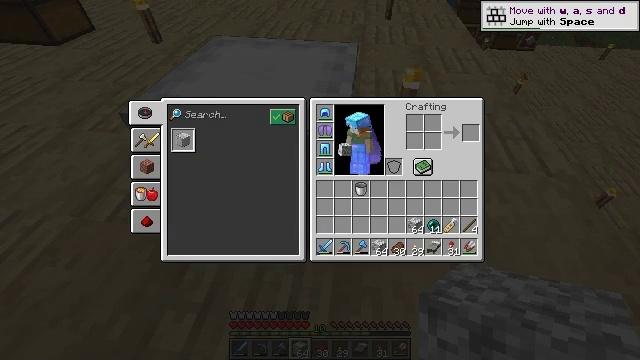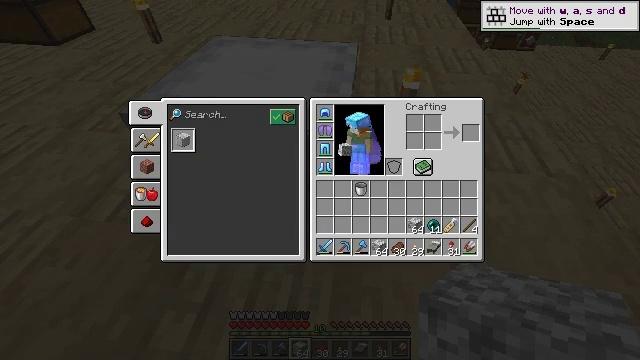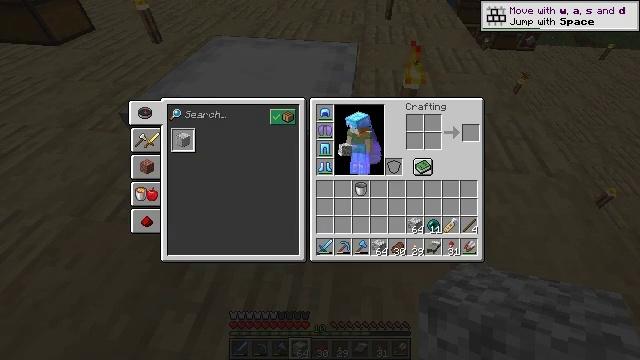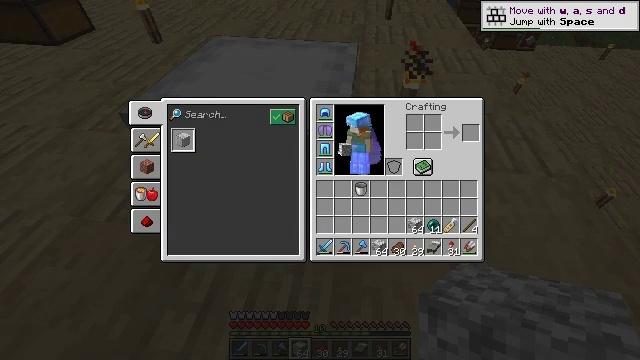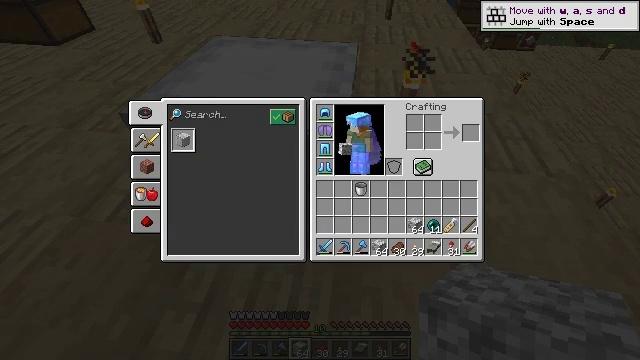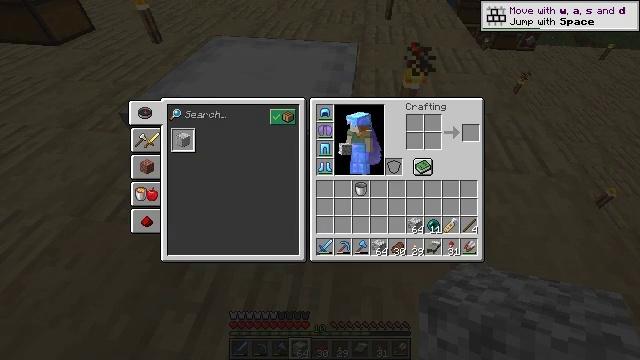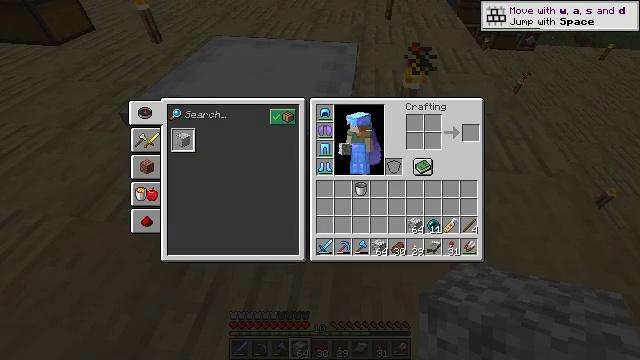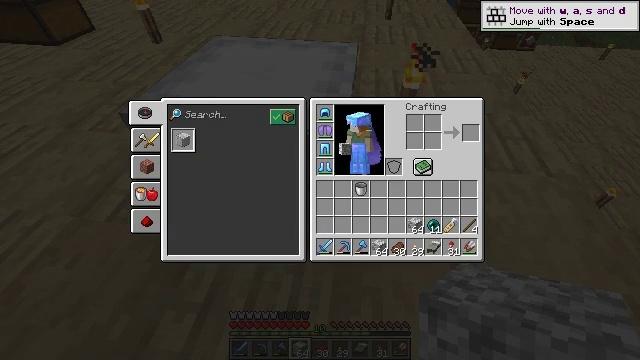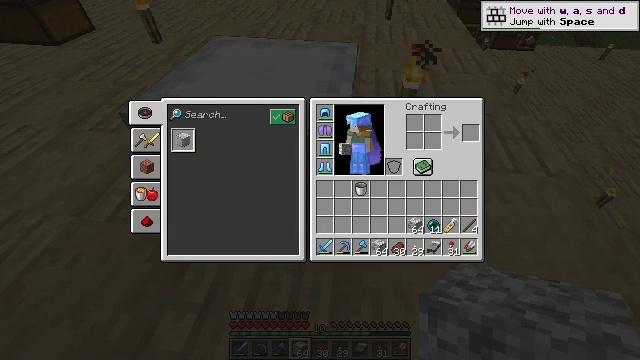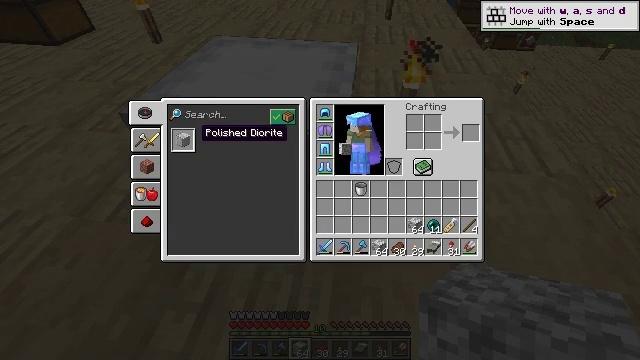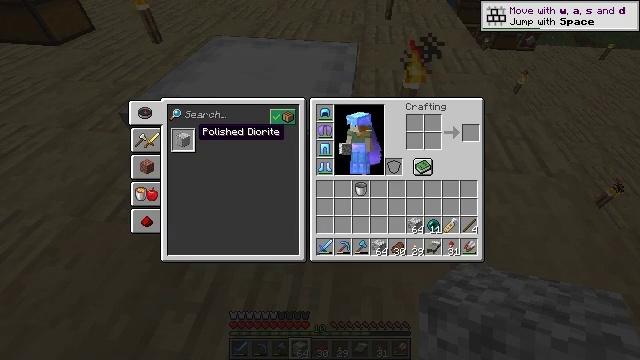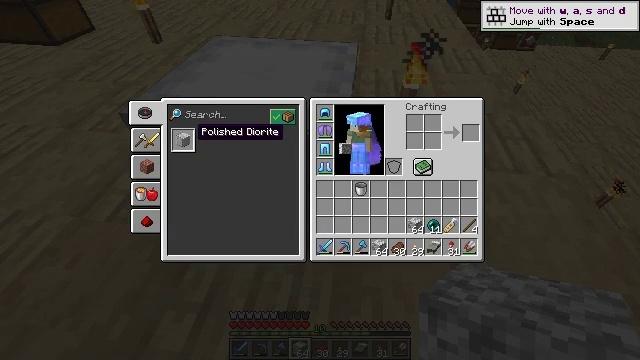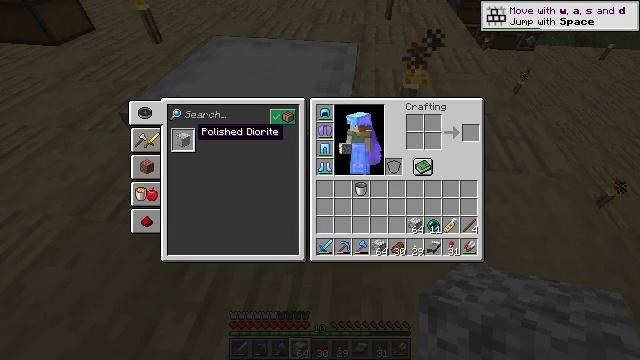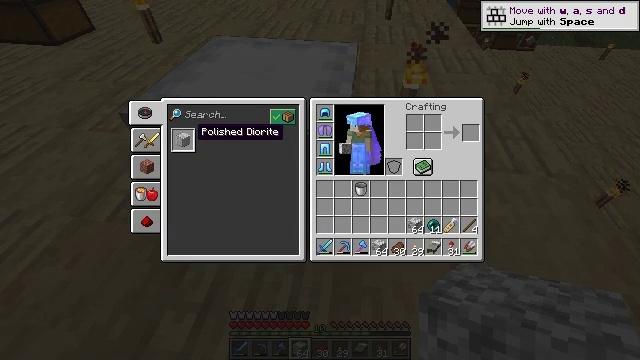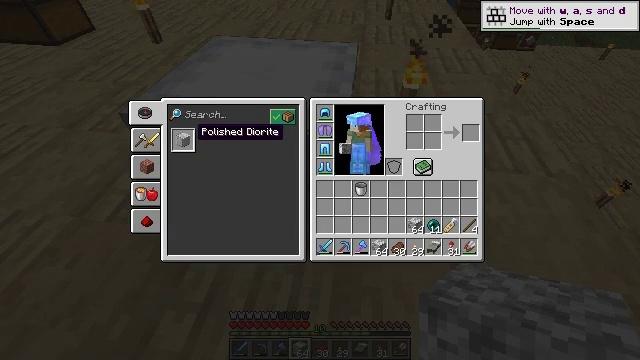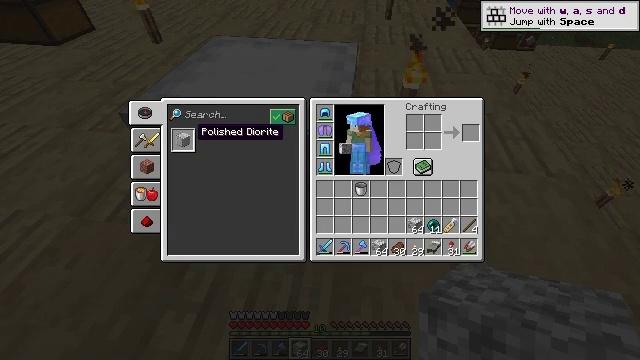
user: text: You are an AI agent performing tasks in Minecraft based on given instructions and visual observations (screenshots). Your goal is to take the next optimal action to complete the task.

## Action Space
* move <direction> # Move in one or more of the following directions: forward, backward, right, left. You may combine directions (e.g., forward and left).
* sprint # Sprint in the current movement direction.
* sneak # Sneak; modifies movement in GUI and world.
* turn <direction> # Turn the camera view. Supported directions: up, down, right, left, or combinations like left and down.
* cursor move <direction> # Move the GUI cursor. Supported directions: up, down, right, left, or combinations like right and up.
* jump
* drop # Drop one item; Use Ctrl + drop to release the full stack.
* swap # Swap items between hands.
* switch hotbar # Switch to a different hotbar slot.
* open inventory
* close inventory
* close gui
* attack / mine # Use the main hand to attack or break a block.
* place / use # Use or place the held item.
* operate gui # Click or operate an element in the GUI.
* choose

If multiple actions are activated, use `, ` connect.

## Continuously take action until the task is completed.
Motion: motion action
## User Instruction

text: Make polished diorite with diorite blocks.
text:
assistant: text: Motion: no_op
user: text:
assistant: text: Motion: cursor move up
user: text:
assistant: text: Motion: no_op
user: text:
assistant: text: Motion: cursor move left
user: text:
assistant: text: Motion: cursor move left
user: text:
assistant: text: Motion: no_op
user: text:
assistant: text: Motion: no_op
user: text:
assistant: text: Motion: no_op
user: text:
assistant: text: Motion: no_op
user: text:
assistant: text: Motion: no_op
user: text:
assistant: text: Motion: no_op
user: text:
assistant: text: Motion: no_op
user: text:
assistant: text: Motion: no_op
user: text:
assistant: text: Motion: no_op
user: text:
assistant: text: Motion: no_op
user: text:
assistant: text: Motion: no_op
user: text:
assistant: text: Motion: no_op
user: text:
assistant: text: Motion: no_op
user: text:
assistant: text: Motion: no_op
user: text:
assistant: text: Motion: no_op
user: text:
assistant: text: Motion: no_op
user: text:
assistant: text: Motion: no_op
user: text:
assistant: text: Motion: no_op
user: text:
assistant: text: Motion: no_op
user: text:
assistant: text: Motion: no_op
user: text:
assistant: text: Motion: no_op
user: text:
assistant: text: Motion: no_op
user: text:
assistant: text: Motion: no_op
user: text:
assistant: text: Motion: no_op
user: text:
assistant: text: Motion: no_op